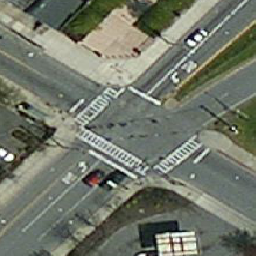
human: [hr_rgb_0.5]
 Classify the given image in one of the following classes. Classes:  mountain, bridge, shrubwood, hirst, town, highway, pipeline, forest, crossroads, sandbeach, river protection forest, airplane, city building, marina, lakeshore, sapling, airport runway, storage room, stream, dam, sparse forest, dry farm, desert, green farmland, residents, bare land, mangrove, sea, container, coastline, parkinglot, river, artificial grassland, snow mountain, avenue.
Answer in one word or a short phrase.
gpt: crossroads